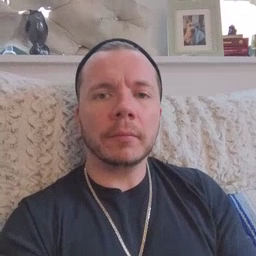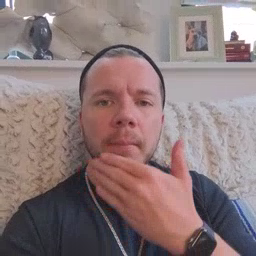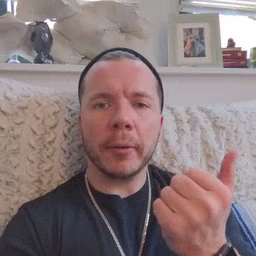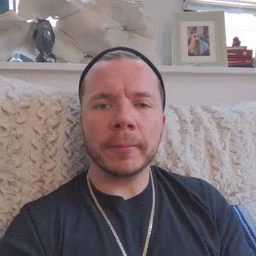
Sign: better